Question: I'm attempting to create a PHP-login by using this site and its accompanying source code:
<URL>
<URL>
I've attempted to follow the steps dictated here:
<URL>
My problem starts once I attempt to login. I've looked at the config/db.php file which contains the user/pass and have attempted to use this. I've also attempted to register a user. Both have failed due to a "database connection problem".

I've attempted to resolve this issue by researching what can cause database connection issues, but I haven't been very successful. Thanks for the help in advance.
Error Log:
<URL>
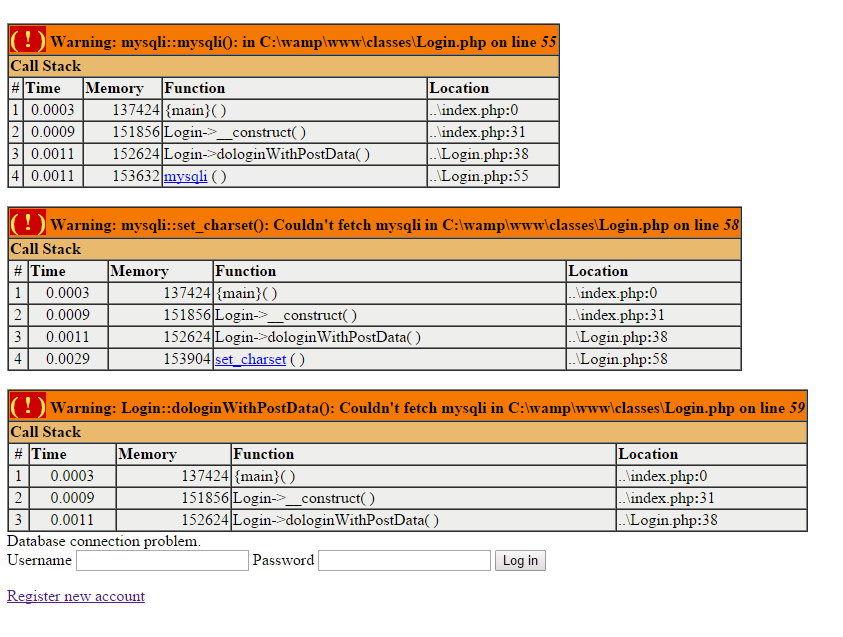
Answer: Seems you have no active mysqli. Check if in php.ini you have this line:
;extension=php_mysqli.dll (with or without ;)
if the line begin with ";" remove it and restart apache. Then try again.
The php.ini file is located inside apache or php folder.
EDIT: The problem at the end is because a bad configuration of db.php (see comments)